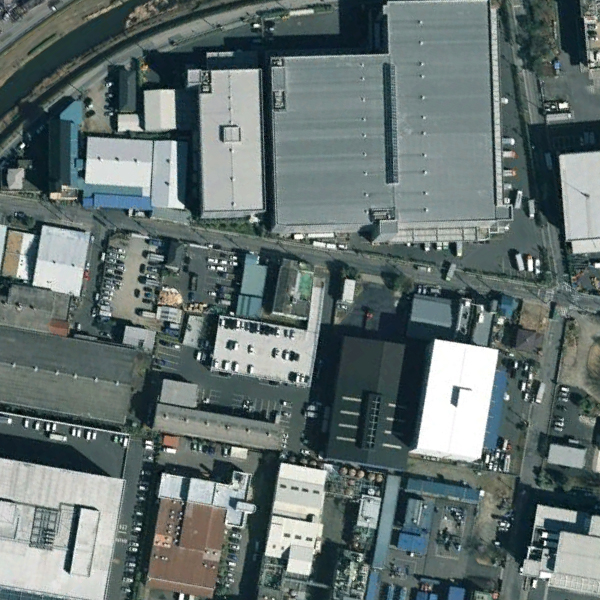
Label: Industrial